Group 1:
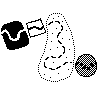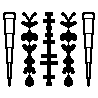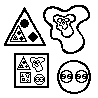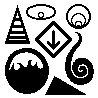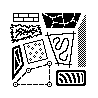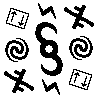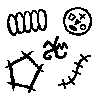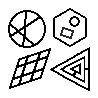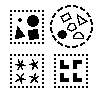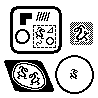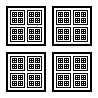
Group 2:
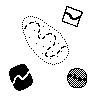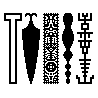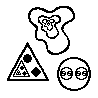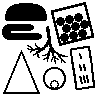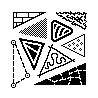
Rule separating the two groups: The whole satisfies the same rule as its parts vs. not so.
Concepts: nesting, recursion, self-reference
Comments: The "whole" is the entire panel including the bounding box. A "part" is some region either stylistically different or amply separated in space from everything else. Smaller parts-within-parts don't count as parts.

Rhetorical question: Where would the collection of left examples of this Bongard Problem be sorted by this Bongard Problem? (The question is whether these examples considered together satisfy the pattern that all the parts do, namely that the whole satisfies the pattern that all the parts do.)
See BP793 and BP999 for similar paradoxes.
Author: Aaron David Fairbanks